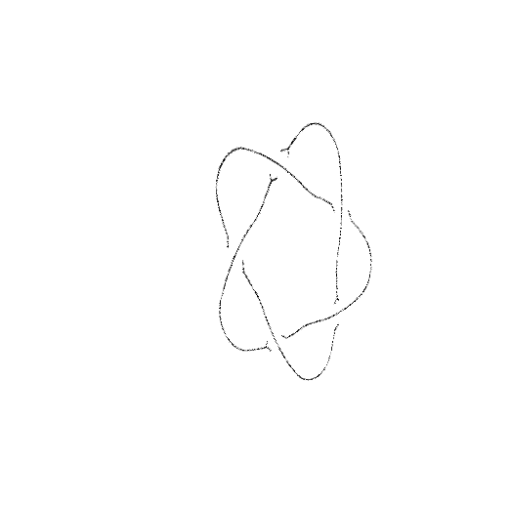
Crossing number: 5